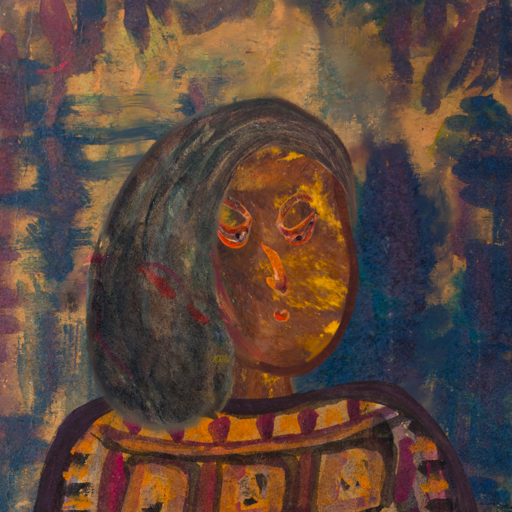
Background: InTheSun, Head And Neck Side: Comrade, Face Side: Hypocrite, Bust: Doll, Hair Side: Gypsy_Mother, Head Accessory: Blank, Second Necklace: Blank, Necklace: Blank, Baby: Blank